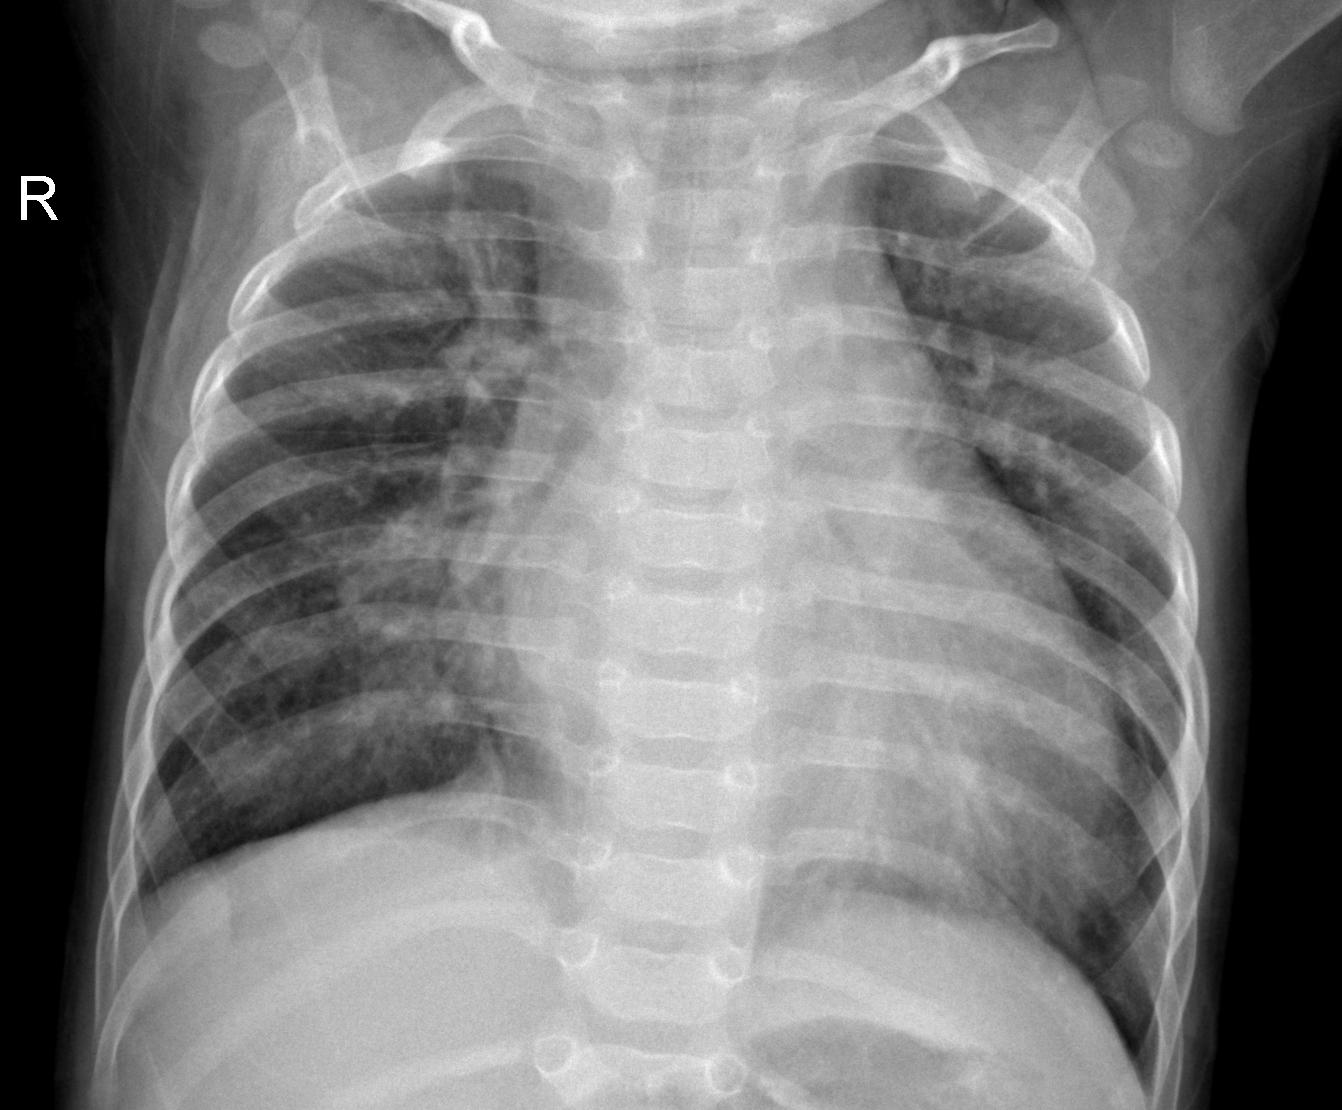
Diagnosis: PNEUMONIA